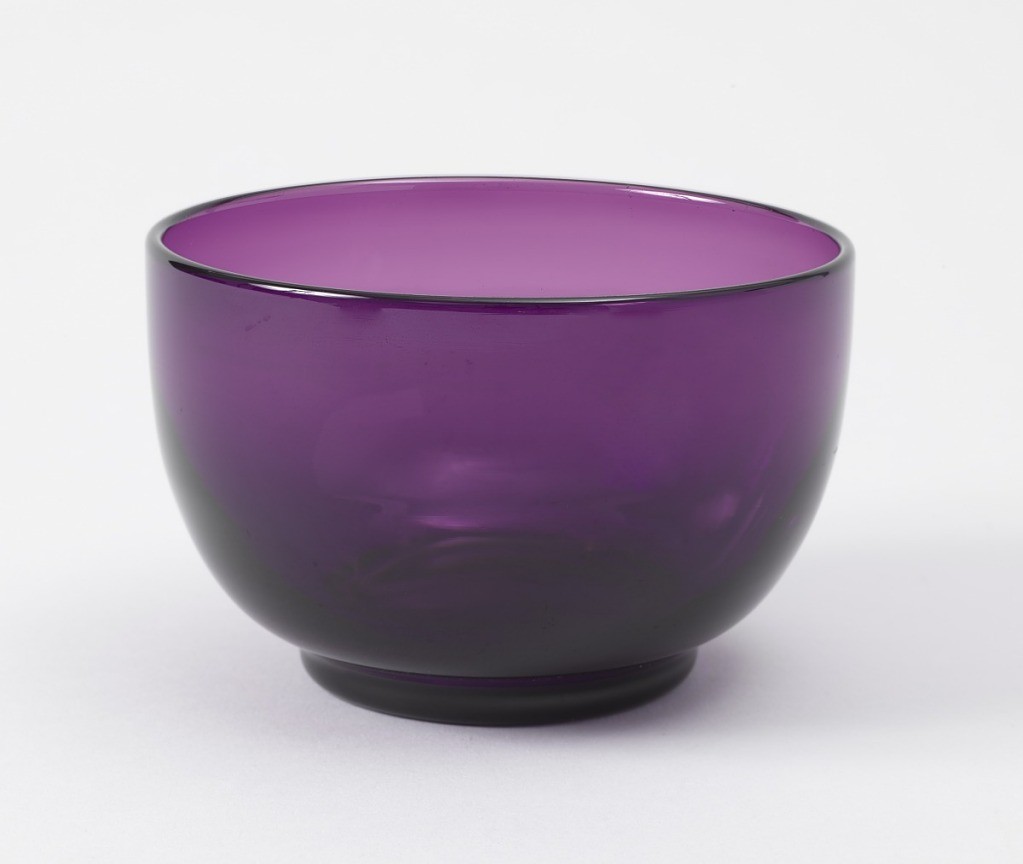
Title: Bowl
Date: first half 19th century
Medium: Blown glass
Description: Plain bowl of aubergine-colored glass, probably intended as inset in cut-out silver piece.